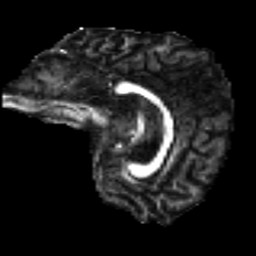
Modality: FA
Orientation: sagittal
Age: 22
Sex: male
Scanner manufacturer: ge
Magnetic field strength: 3 T
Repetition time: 7.8 s
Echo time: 0.0607 s